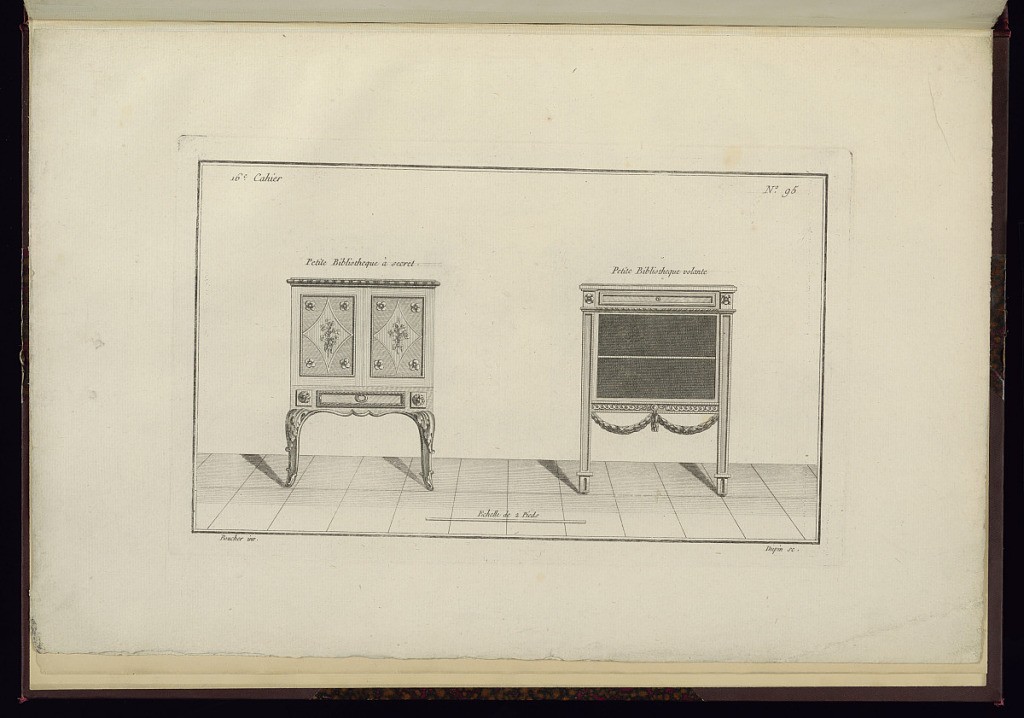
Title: Petite Bibliotheque à secret [et] Petite Bibliothèque volante
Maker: Juste-François Boucher, French, 1736 – 1782
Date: ca. 1775
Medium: Engraving on off white laid paper
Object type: Print
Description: Designs for two small bookcases, decorated with ornament motifs including rosettes, carved floral relief, egg and dart, lamb tongue, acanthus leaves, ribbon twist, wave pattern, and garland. The plate is signed.